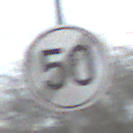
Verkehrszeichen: EndeGeschwindigkeit50
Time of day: MorningAfternoon
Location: Outdoor (Nature)
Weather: PartlyCloudy
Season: Autumn
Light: Natural